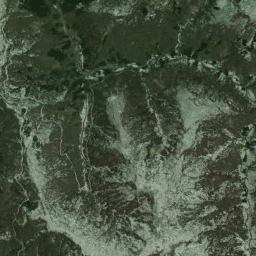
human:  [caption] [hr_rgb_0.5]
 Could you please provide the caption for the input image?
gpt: The mountain is consist of half of black soil and half of white soil .

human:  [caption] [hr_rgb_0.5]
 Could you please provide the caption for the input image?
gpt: The mountain has a rugged surface and some snow is on the mountain while there is none on the green ones .

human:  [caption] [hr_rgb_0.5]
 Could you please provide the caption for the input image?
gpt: Many trees are on the mountain .

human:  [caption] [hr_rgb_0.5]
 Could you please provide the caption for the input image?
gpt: This mountain is completely covered by vegetation and there is a winding path in it .

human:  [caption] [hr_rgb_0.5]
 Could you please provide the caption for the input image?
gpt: There are white rocks and green mosses on the mountain .